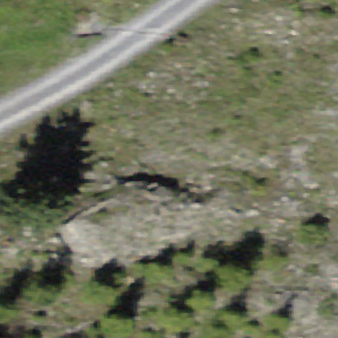
Label: bouldering_area